Question: What is the reading of this measurement?
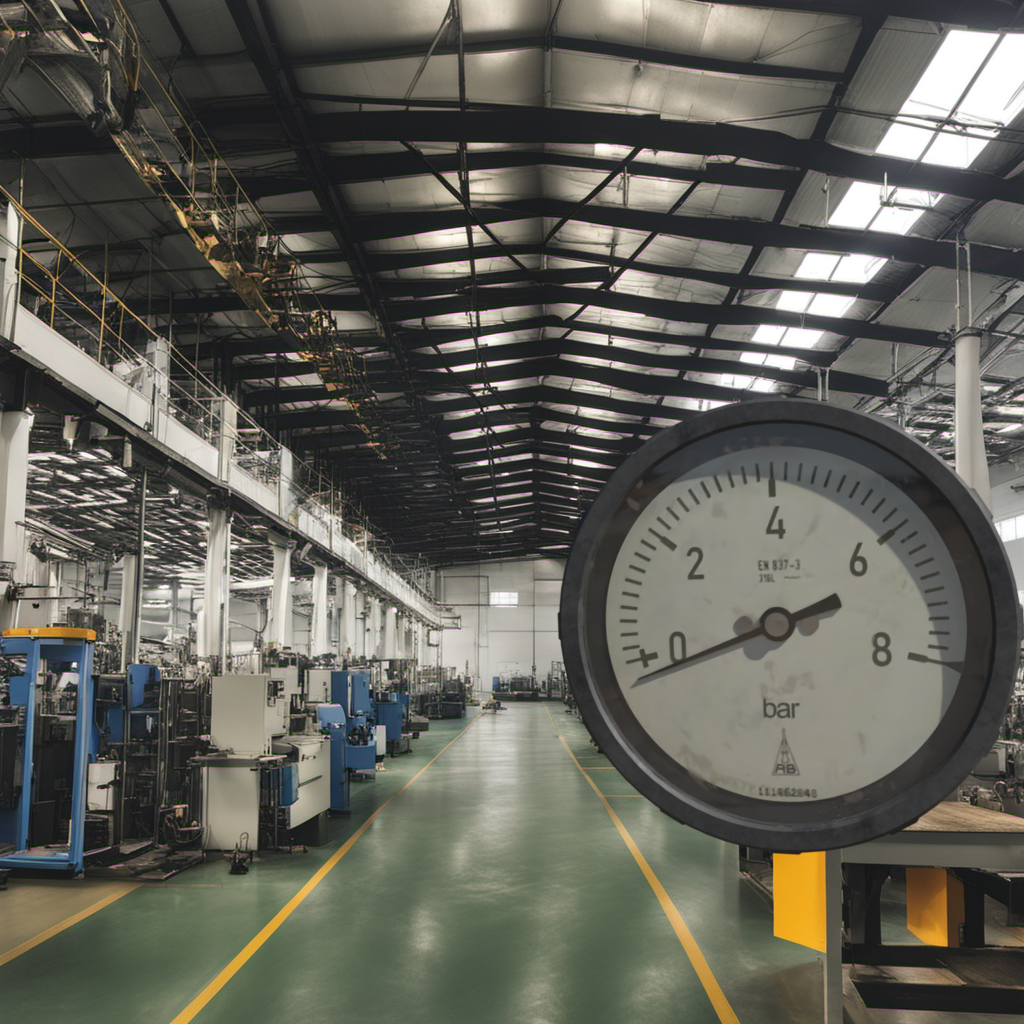
Answer: The result is -0.2
Question: What is the value range of this measurement?
Answer: The range is from 0 to 8
Question: What is the minimum and maximum value of the measurement shown in the image?
Answer: The minimum value is 0 and the maximum value is 8